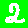
Digit: 2